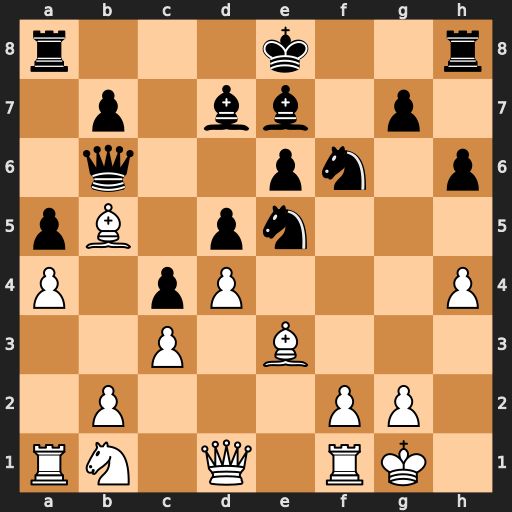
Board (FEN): r3k2r/1p1bb1p1/1q2pn1p/pB1pn3/P1pP3P/2P1B3/1P3PP1/RN1Q1RK1
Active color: w
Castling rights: kq
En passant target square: -
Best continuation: dxe5 Qc7 exf6